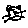
Label: cat